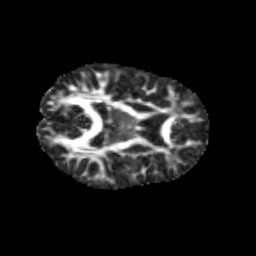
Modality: FA
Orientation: axial
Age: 12
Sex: female
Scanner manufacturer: siemens
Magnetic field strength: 3 T
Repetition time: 3.8 s
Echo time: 0.07 s